Question: I have two tables and .
The reflects the categories a certain item of the shop belongs to.
In my example the shop table has two items with id 10 and 11.
In the category table item 10 points to category 3, 11, 16, 19 and 31
where item 11 points to 31, 3, 12, 16 and 19.
If I search for items, which belong to only item should be returned.
I tried the following query, which did not work:
'''
SELECT s.* FROM imc_shop AS s
INNER JOIN imc_shop_category AS c ON s.itemId = c.itemId
WHERE c.categoryId = 3 AND c.categoryId = 12
'''

Any idea how to get the correct result?
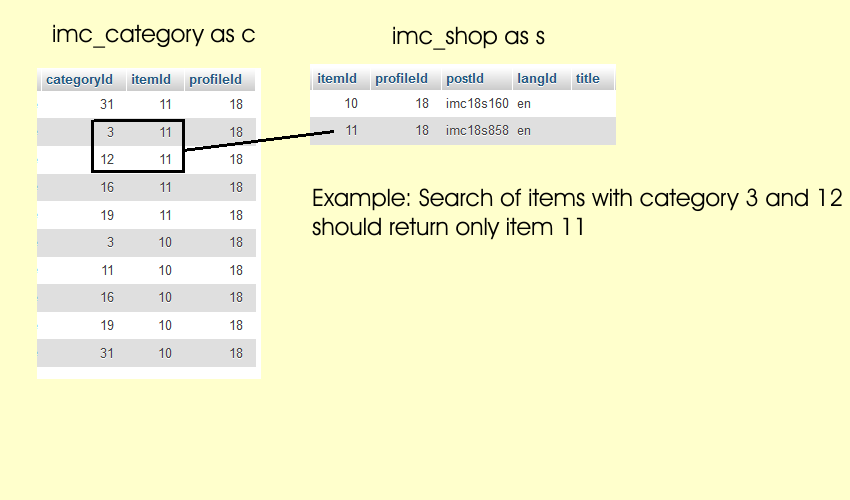
Answer: '''
SELECT s.* FROM imc_shop AS s
INNER JOIN imc_shop_category AS c ON s.itemId = c.itemId
AND (c.categoryId = 3 OR c.categoryId = 12)
GROUP BY s.itemID
HAVING COUNT(DISTINCT c.categoryId) = 2
'''